Question: I've created simple 'JDialog' to gain initial data for my application. Elements ('JLabel', 'JTextField' and 'JButton') are arranged by 'BoxLayout' inside the 'BorderLayout'. (Code at the end). So far it looks like this:

I have two problems:
1. I would like to center JButton in it's row. I tried startBtn.setAlignmentX(Component.CENTER_ALIGNMENT);, but it doesn't work properly, mess appears.
2. I want to add some left/right padding to TextField. First solution from this topic works fine, but other elements are moved right left padding value.
Can anybody give a hint how to place it? I'm new to Java and have no idea.
Here's code of my 'InitDialog' class:
'''
public class InitDialog extends JDialog {
JTextField dataTF;
JButton startBtn;
public InitDialog(JFrame owner) {
super(owner, "Rozpocznij test", Dialog.ModalityType.DOCUMENT_MODAL);
initUI();
}
public final void initUI() {
System.out.println("InitDialog::initUI");
JPanel outer = new JPanel(new BorderLayout());
JPanel inner = new JPanel();
outer.setBorder(new EmptyBorder(new Insets(20, 20, 20, 20)));
JLabel msg = new JLabel("<html>Podaj ilosci liczb w zestawach testowych<br />(przedzielone srednikiem):");
inner.add(msg);
inner.add(Box.createVerticalStrut(15));
dataTF = new JTextField();
dataTF.setBorder(null);
dataTF.setText("50; 100; 200");
inner.add(dataTF);
inner.add(Box.createVerticalStrut(15));
startBtn = new JButton("Rozpocznij test");
inner.add(startBtn);
inner.setLayout(new BoxLayout(inner, BoxLayout.Y_AXIS));
outer.add(inner);
add(outer);
setSize(300, 180);
//setDefaultCloseOperation(DISPOSE_ON_CLOSE);
addWindowListener(new WindowAdapter() {
@Override public void windowClosing(WindowEvent e) {
System.exit(0);
}
});
setResizable(false);
setLocationRelativeTo(getRootPane());
}
}
'''
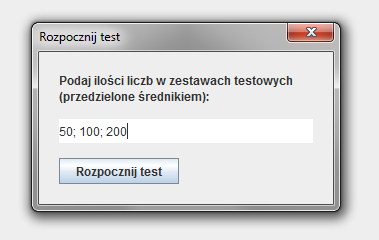
Answer: BoxLayout alignment is not what you think it is.
To get what you want this is the line you need
'''
msg.setAlignmentX(Component.CENTER_ALIGNMENT);
'''